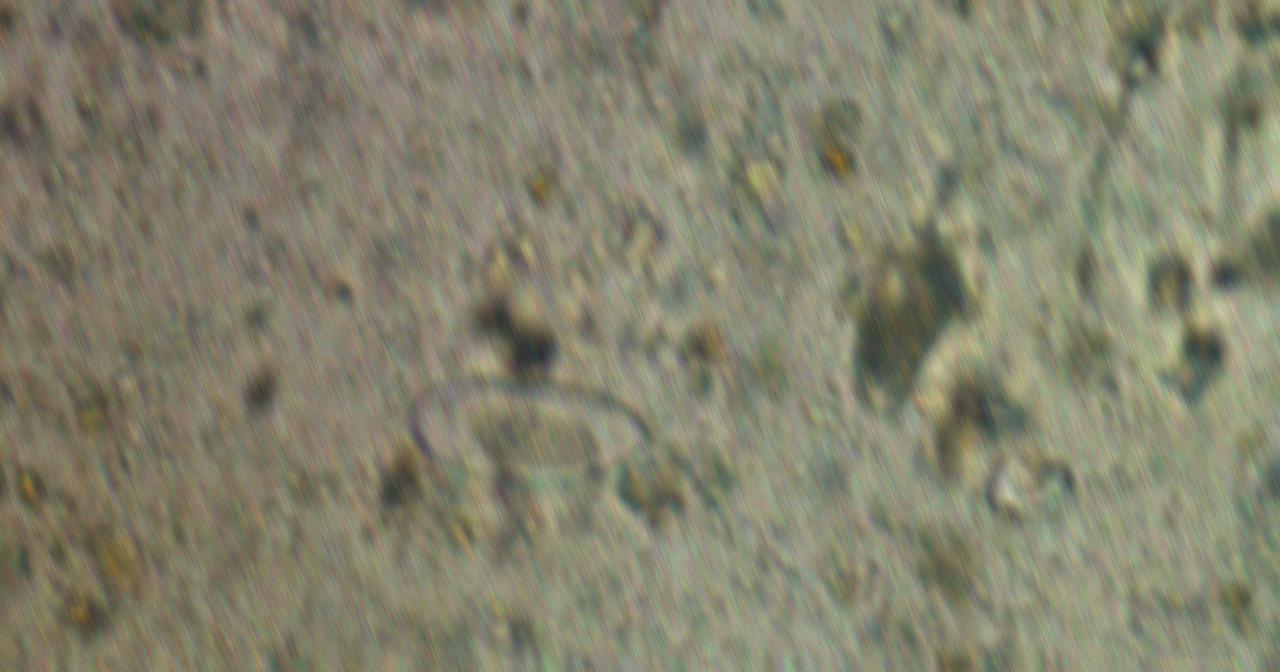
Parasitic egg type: Enterobius vermicularis